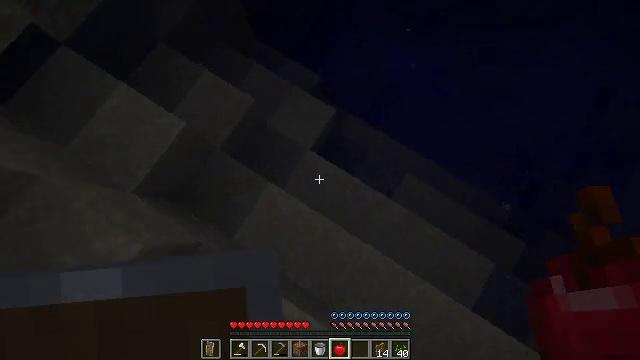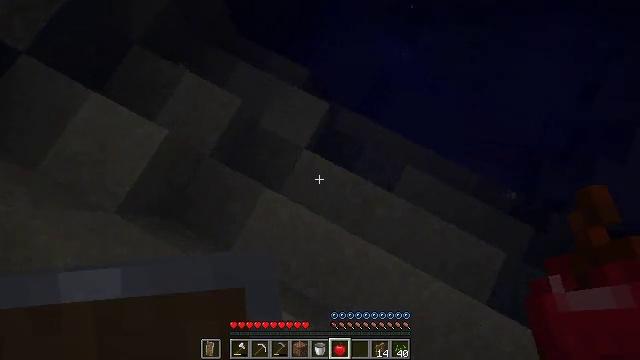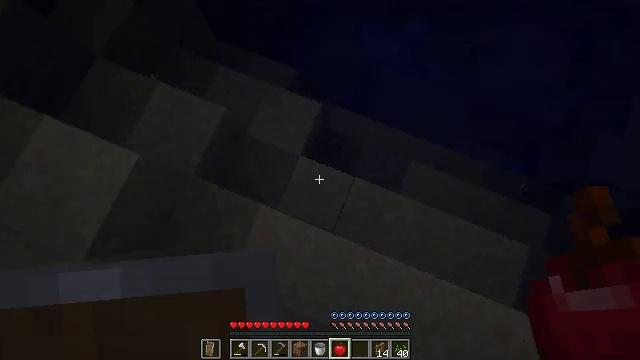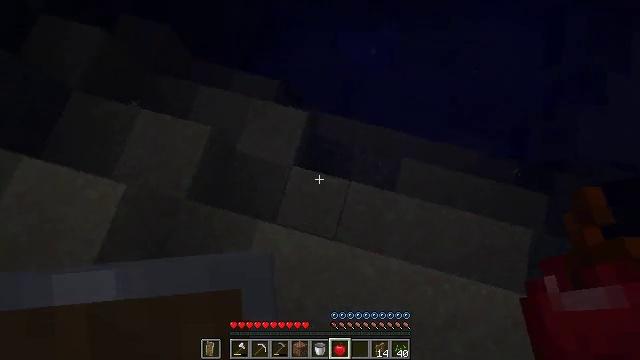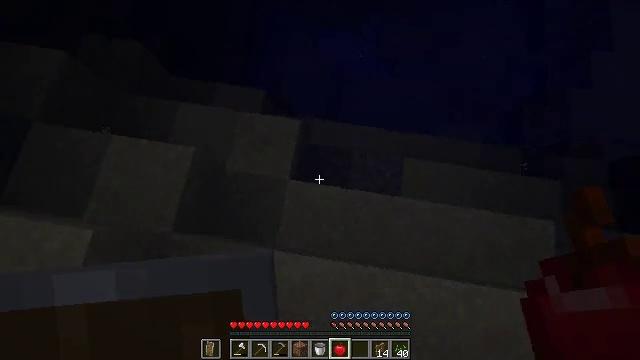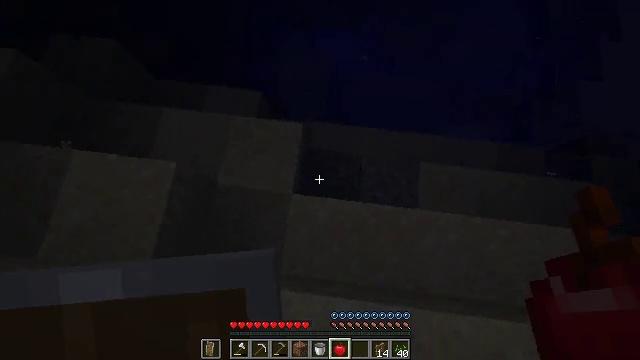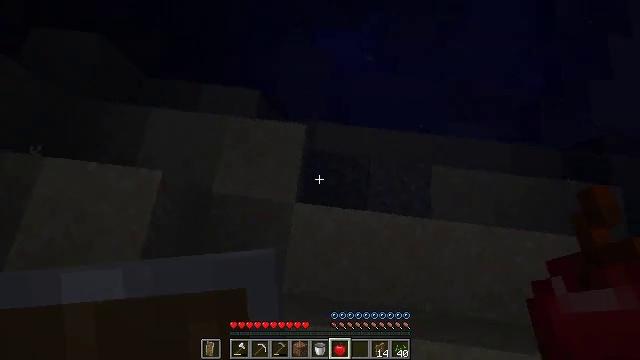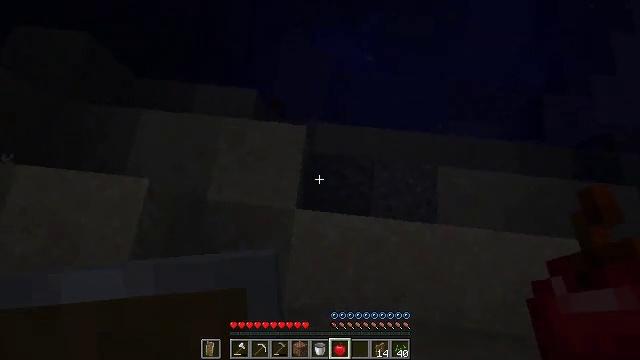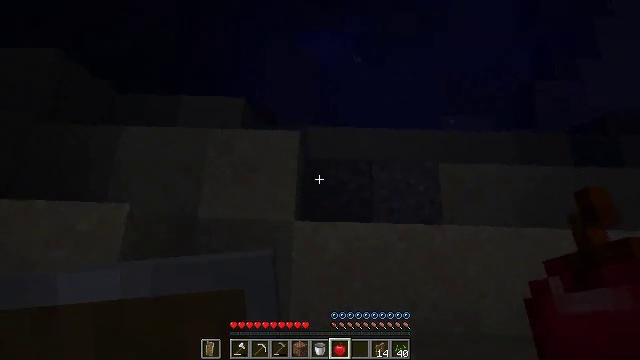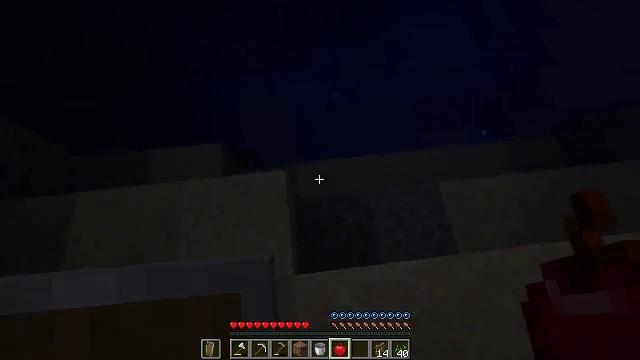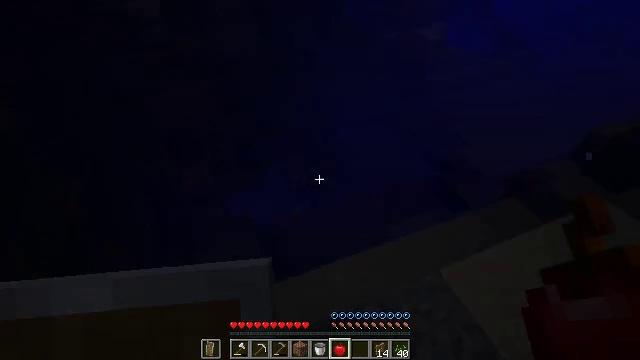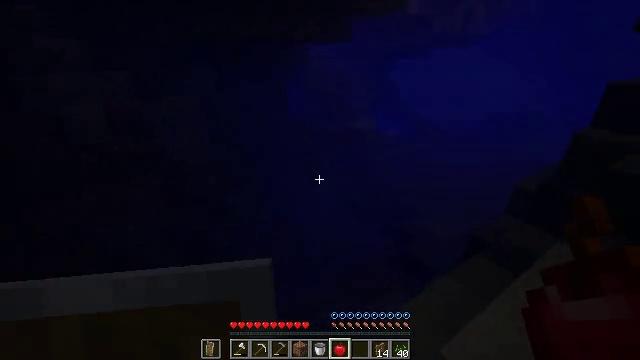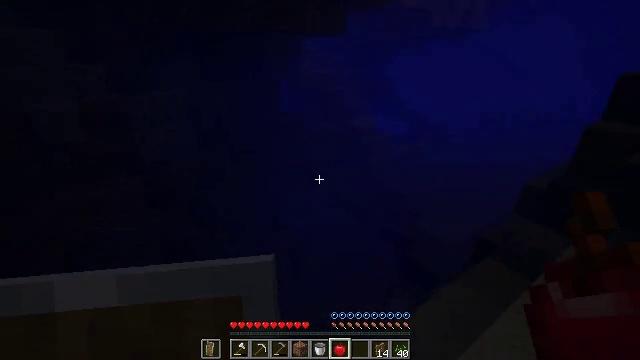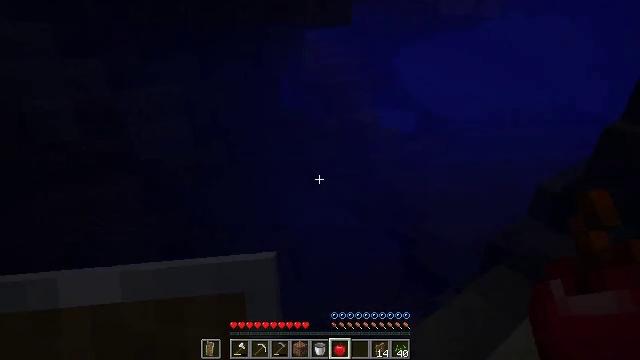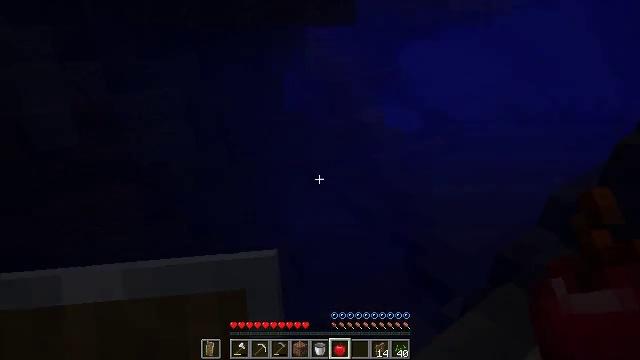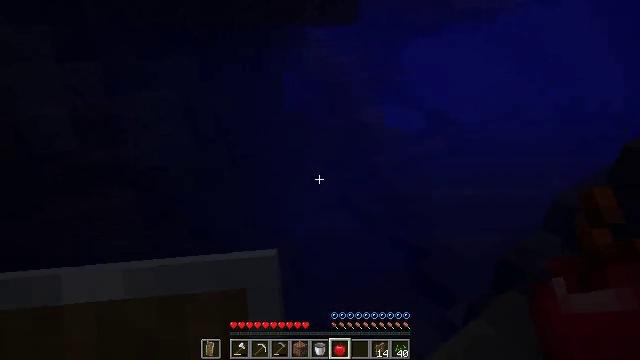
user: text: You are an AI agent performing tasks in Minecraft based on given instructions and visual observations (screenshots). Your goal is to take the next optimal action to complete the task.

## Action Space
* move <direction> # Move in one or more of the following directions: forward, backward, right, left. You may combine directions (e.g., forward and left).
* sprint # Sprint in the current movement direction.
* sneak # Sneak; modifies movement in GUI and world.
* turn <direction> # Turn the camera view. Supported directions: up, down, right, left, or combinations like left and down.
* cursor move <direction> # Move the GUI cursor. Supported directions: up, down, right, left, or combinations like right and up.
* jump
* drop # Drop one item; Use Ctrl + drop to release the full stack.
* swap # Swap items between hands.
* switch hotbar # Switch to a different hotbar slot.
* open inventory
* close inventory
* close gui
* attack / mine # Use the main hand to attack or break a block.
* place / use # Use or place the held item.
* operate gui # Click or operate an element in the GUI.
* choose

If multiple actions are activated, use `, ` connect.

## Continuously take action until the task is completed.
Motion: motion action
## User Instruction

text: Break the mature wheat plants.
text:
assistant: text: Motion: move forward, sprint, turn right and down
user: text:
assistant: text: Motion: move forward, sprint, turn right
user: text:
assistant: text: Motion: move forward, sprint, turn right and up
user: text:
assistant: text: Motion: move forward, sprint, turn right and up
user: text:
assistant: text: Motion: move forward, sprint, turn right
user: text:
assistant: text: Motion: move forward, sprint
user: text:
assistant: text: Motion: move forward and move right, sprint
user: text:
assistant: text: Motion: move forward and move right, sprint, turn right
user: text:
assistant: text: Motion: move forward and move right, sprint, turn right and up
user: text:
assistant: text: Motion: move forward, sprint, turn right and up
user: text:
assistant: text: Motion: turn right and up
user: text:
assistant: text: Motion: turn right
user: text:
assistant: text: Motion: no_op
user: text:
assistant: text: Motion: no_op
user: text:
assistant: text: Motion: no_op
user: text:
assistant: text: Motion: no_op
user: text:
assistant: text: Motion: turn right and up
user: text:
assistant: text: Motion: turn right and up
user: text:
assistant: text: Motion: turn right and up
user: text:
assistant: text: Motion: turn right and up
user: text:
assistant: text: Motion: no_op
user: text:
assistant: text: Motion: no_op
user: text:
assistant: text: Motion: no_op
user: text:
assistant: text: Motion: no_op
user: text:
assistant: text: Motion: no_op
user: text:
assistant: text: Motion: turn left and down
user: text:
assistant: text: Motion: turn left and down
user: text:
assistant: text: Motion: turn left and down
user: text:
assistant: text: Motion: no_op
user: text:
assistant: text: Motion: no_op